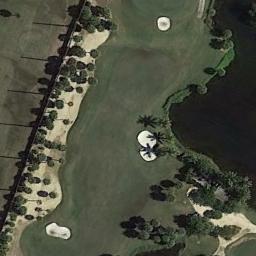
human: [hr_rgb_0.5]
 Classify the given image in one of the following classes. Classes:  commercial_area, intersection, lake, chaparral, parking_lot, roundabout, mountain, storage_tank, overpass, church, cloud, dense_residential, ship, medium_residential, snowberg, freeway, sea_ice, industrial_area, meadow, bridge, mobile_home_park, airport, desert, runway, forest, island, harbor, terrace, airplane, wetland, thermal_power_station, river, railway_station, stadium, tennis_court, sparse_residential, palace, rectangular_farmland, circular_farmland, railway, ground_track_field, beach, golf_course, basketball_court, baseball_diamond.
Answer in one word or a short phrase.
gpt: golf_course